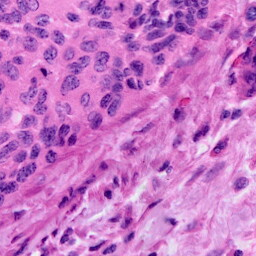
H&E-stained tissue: Cervix